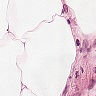
Metastatic tissue present: no